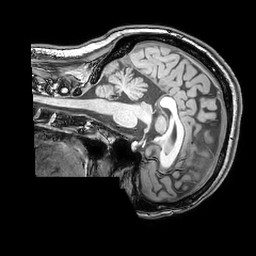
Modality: T1w
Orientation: sagittal
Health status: ill
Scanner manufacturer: philips
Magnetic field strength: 3 T
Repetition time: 0.007 s
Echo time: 0.0035 s